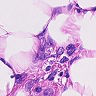
Metastatic tissue present: yes